高一 · 立体几何学
如图所示, 四棱雉 $P-A B C D$ 的底面是边长为 $\mathbf{a}$ 的正方形, $P B \perp$ 平面 $\mathbf{A B C D}$.

(1) 若平面 PAD 与平面 $\mathrm{ABCD}$ 所成的二面角为 $60^{\circ}$, 求这个四棱雉的体积.

(2) 求证: 无论四棱雉的高怎样变化, 平面 PAD 与平面 PCD 所成的二面角恒大于 $90^{\circ}$
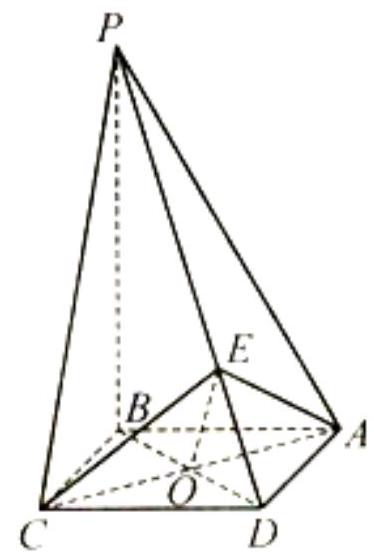
答案: ) $V_{\text {锥 }}=\frac{\sqrt{3}}{3} a^{3}$; (2) 见解析
解析: 【分析】

(1) 正方形 $A B C D$ 是四棱雉 $P-A B C D$ 的底面, $P B$ 是四棱雉 $P-A B C D$ 的高, 再利用四棱雉的体积公式计算即可;

（2）易得 $\angle C E A$ 是平面 $P A D$ 与平面 $P C D$ 所成的二面角的平面角, 在 $\triangle A E C$ 中, 证明 $\cos \angle A E C<0$ 即可得解.

【详解】

解: (1) 正方形 $A B C D$ 是四棱雉 $P-A B C D$ 的底面, 其面积为 $a^{2}$, 从而只要算出四棱雉的高即可.
$\because P B \perp$ 平面 $A B C D, \therefore P B \perp A D$. 又 $\because A D \perp A B, A B \cap P B=B$,

$\therefore A D \perp$ 平面 $P A B, A D \perp P A$.

$\therefore \angle P A B$ 是平面 $P A D$ 与平面 $A B C D$ 所成的二面角的平面角, $\angle P A B=60^{\circ}$

而 $P B$ 是四棱雉 $P-A B C D$ 的高, $P B=A B \cdot \tan 60^{\circ}=\sqrt{3} a$,

$\therefore V_{\text {锥 }}=\frac{1}{3} \sqrt{3} a \cdot a^{2}=\frac{\sqrt{3}}{3} a^{3}$.

(2) 不论棱雉的高怎样变化, 棱雉的侧面 $P A D$ 、侧面 $P C D$ 恒为全等三角形, 作 $A E \perp D P$,

垂足为 $E$, 连接 $E C$, 则 $\triangle A D E \cong \triangle C D E . \therefore A E=C E, \angle C E D=90^{\circ}$,故 $\angle C E A$ 是平面 $P A D$ 与平面 $P C D$ 所成的二面角的平面角.

设 $A C$ 与 $D B$ 相交于点 $O$, 连接 $E O$, 则 $E O \perp A C$,

$\therefore \frac{\sqrt{2}}{2} a=O A<A E<A D=a=\sqrt{2} \mathrm{OA}$.

在 $\triangle A E C$ 中,

$\cos \angle A E C=\frac{A E^{2}+E C^{2}-(2 \cdot O A)^{2}}{2 A E \cdot E C}=\frac{(A E+\sqrt{2} O A)(A E-\sqrt{2} O A)}{A E^{2}}<0$,

故平面 $P A D$ 与平面 $P C D$ 所成的二面角恒大于 $90^{\circ}$.

【点睛】

本题考查了四棱雉的体积公式及二面角的平面角的求法, 属综合性较强的题型.